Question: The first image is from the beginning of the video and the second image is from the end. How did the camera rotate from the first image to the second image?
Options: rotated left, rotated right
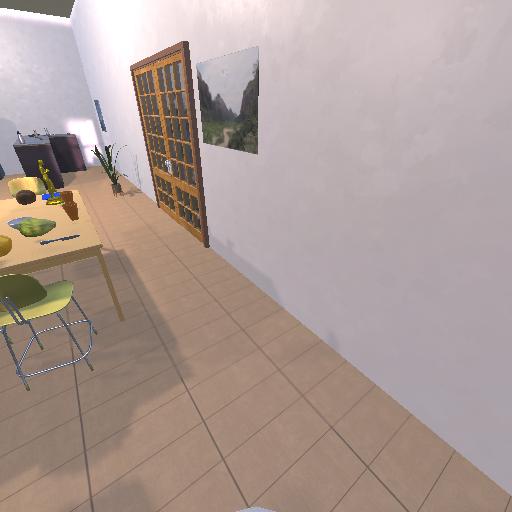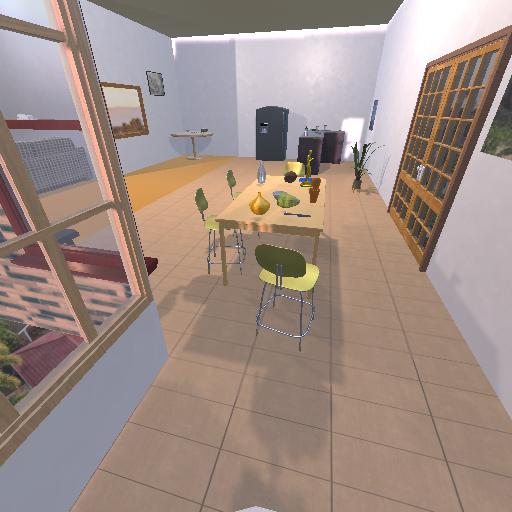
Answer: rotated left